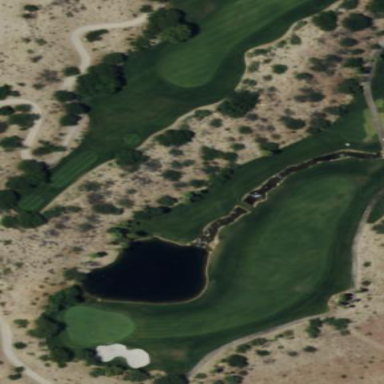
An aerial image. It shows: Rough area on grassy golf course.